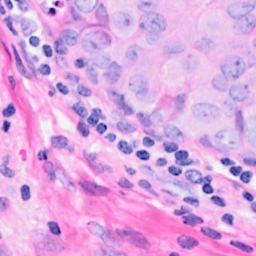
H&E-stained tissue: Breast